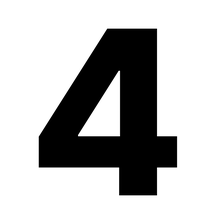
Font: Inter_ExtraBold